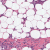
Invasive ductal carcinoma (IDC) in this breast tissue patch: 1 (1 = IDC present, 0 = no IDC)